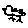
Label: bird